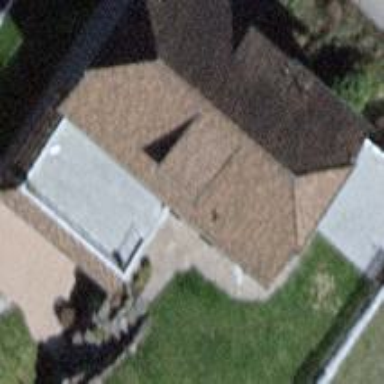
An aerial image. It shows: Simple house.